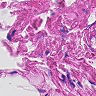
Metastatic tissue present: no